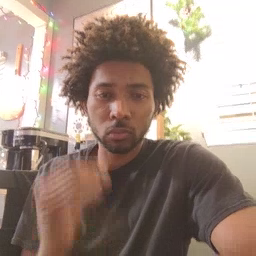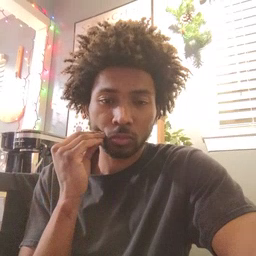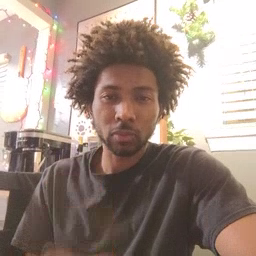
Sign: kiss